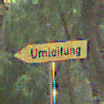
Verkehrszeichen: UmleitungswegweiserLinksweisend
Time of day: SunriseSunset
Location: Outdoor (Suburban)
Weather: Clear
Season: NotSpecified
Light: Natural